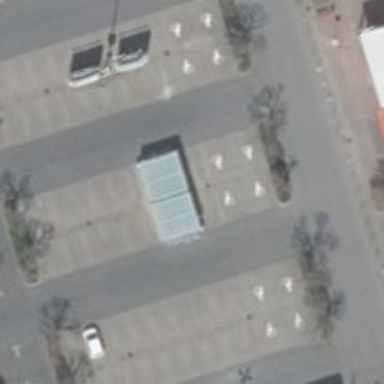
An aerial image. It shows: Trolley bay.